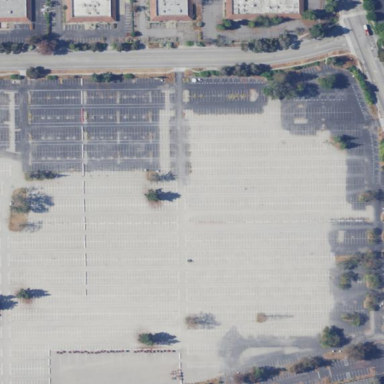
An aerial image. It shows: Parking area with asphalt surface.